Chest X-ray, AP view. Patient: 41 years old, sex M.
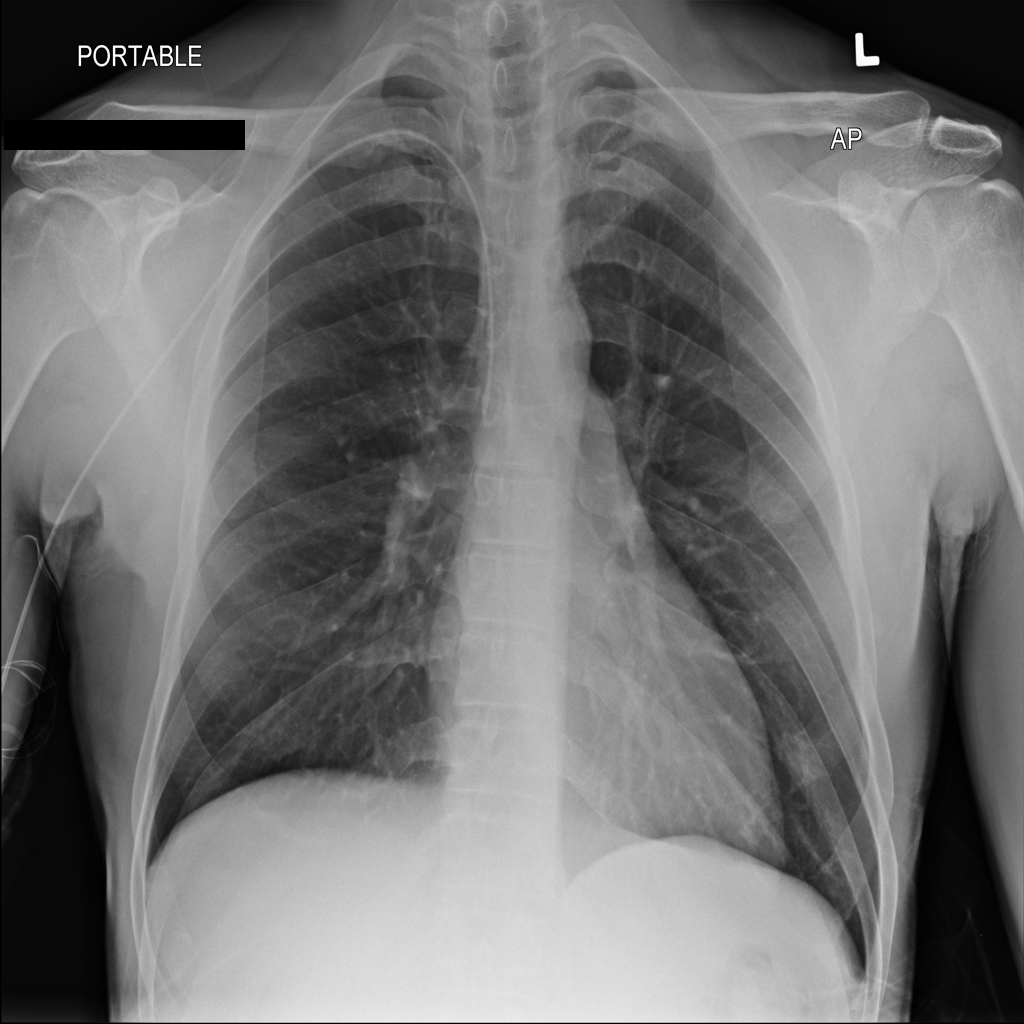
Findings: No Finding